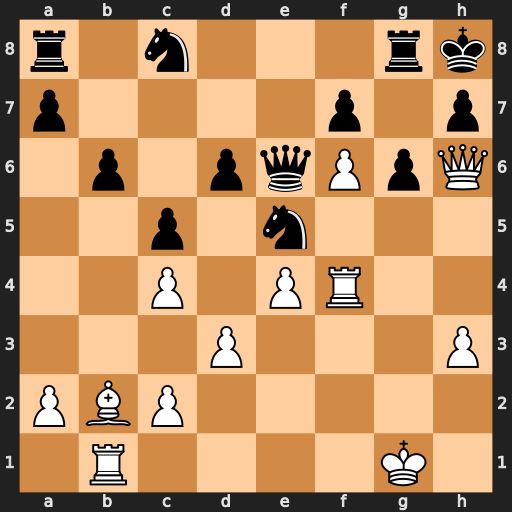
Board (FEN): r1n3rk/p4p1p/1p1pqPpQ/2p1n3/2P1PR2/3P3P/PBP5/1R4K1
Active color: w
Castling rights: -
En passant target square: -
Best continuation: Qxh7+ Kxh7 Rh4#